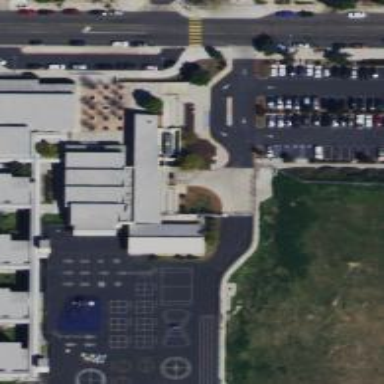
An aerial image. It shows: School.